Question: '''
SELECT title
, event_date
, event_end_date
, individual_price
, event_capacity
, e.id
, COUNT(r.event_id) registrants_count
, COUNT(w.event_id) waiting_count
FROM ni803_eb_events e
LEFT
JOIN ni803_eb_registrants r
ON r.event_id = e.id
LEFT
JOIN ni803_eb_waiting_lists w
ON w.event_id = e.id
WHERE event_capacity > 0
GROUP
BY event_date DESC;
'''
I got three tables:
- - -
I need to show ni803_eb_events where I COUNT rows from ni803_eb_registrants (id = event_id count number of same event_id) and also COUNT rows from ni803_eb_waiting_lists.
When I use just one of JOINs registrants or waiting_list it work just fine.... but not both of them :(
At screenshot below there is something wrong I marked it there are nowhere 69 registrants, there much more impossible numbers...

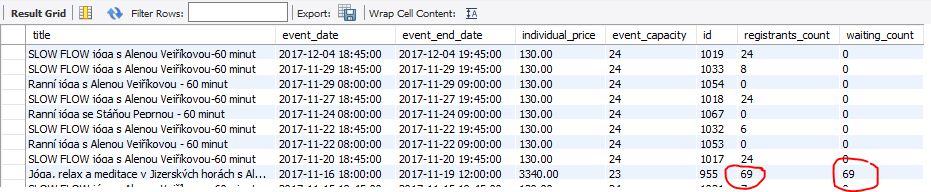
Answer: The issue is because you could get a Cartesian due to not always having records in either/or table. I suggest doing the pre-aggregates grouped by ID within each sub-table. Then those are left-joined to the original table of events. So at MOST, there would be 1 record in the registrants or 1 record in the waiting, never more. So your outermost query does not need a COUNT() or GROUP BY clause. You get each event with the respective counts.
'''
SELECT
title,
event_date,
event_end_date,
individual_price,
event_capacity,
e.id,
reg.regCnt as registrants_count,
wait.waitCnt as waiting_count
FROM
ni803_eb_events e
LEFT JOIN
( select r.event_id, COUNT(*) regCnt
from ni803_eb_registrants r
group by r.event_id ) reg
ON e.id = reg.event_id
LEFT JOIN
( select w.event_id, COUNT(*) waitCnt
from ni803_eb_waiting_lists w
group by w.event_id ) wait
ON e.id = wait.event_id
WHERE
e.event_capacity > 0
order by
event_date DESC;
'''